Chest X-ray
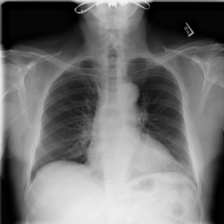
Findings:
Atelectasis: negative
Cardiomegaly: negative
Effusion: negative
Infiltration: negative
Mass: negative
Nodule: negative
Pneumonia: negative
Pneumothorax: negative
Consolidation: negative
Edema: negative
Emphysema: positive
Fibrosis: negative
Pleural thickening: negative
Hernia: negative